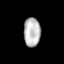
Tissue: lung
Cell type: Epithelial cells
Senescence score: 0.2399
Nuclear area (px): 470
Mean DAPI intensity: 187.887